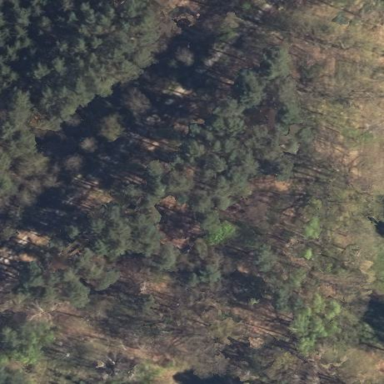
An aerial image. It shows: Forest area.